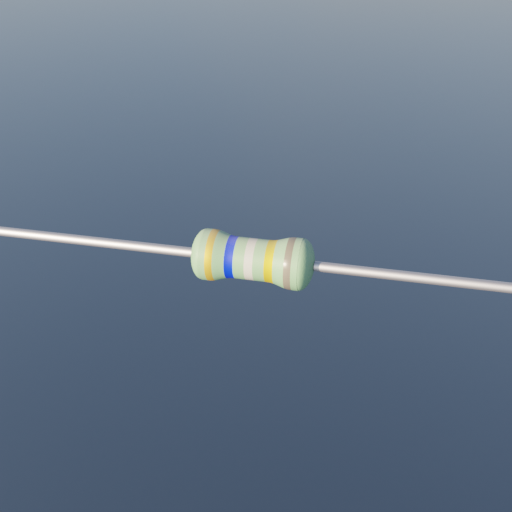
Resistor colour bands (in order): gold, blue, silver, gold, gray